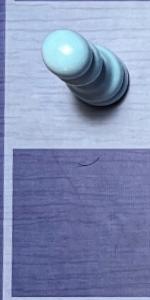
Label: Empty